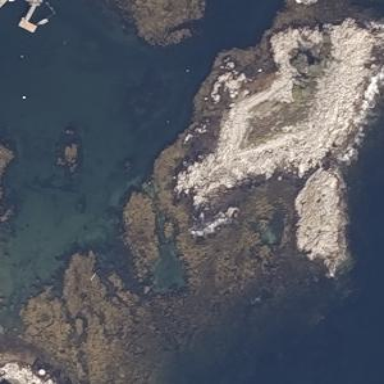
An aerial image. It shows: Islet located along the natural coastline.